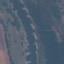
Land use / land cover class: River